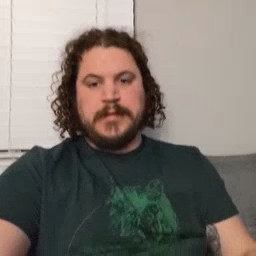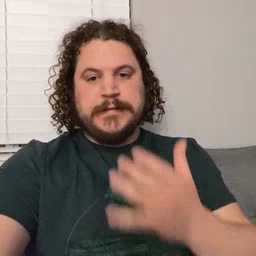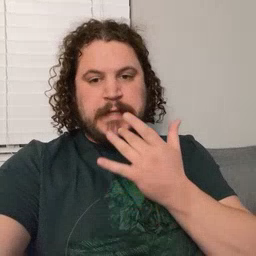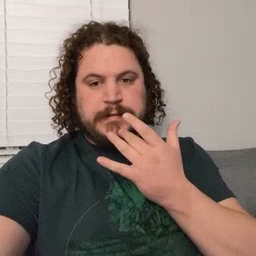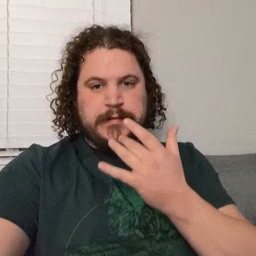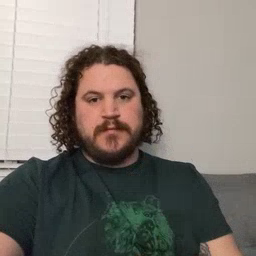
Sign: taste